Aerial crown-view tile of a tropical tree (Barro Colorado Island, Panama), acquired 20250317:
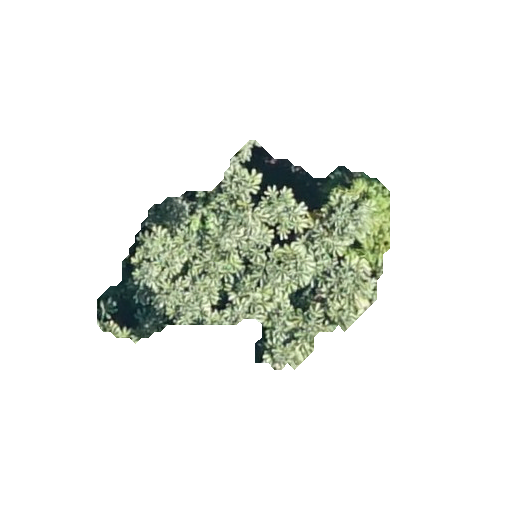
Species: Cecropia insignis
GBIF accepted scientific name: Cecropia insignis
Crown area: 60.057 m²